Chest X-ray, AP view. Patient: 60 years old, sex M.
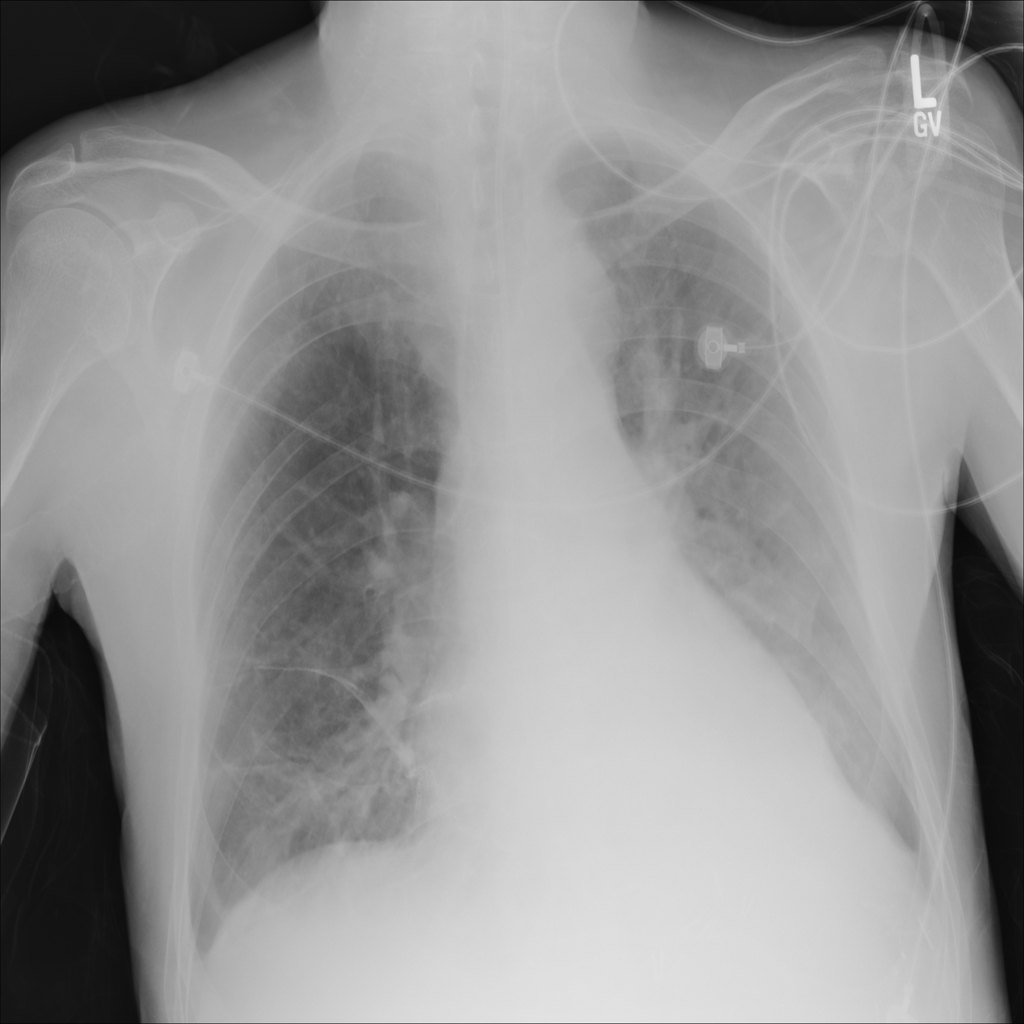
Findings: Infiltration